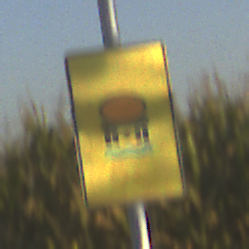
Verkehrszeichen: FahrzeugeMitWassergefaehrdenderLadungOhnePfeilsymbol
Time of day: SunriseSunset
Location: Outdoor (RoadRail)
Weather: Clear
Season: NotSpecified
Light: Natural